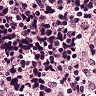
Metastatic tissue present: no